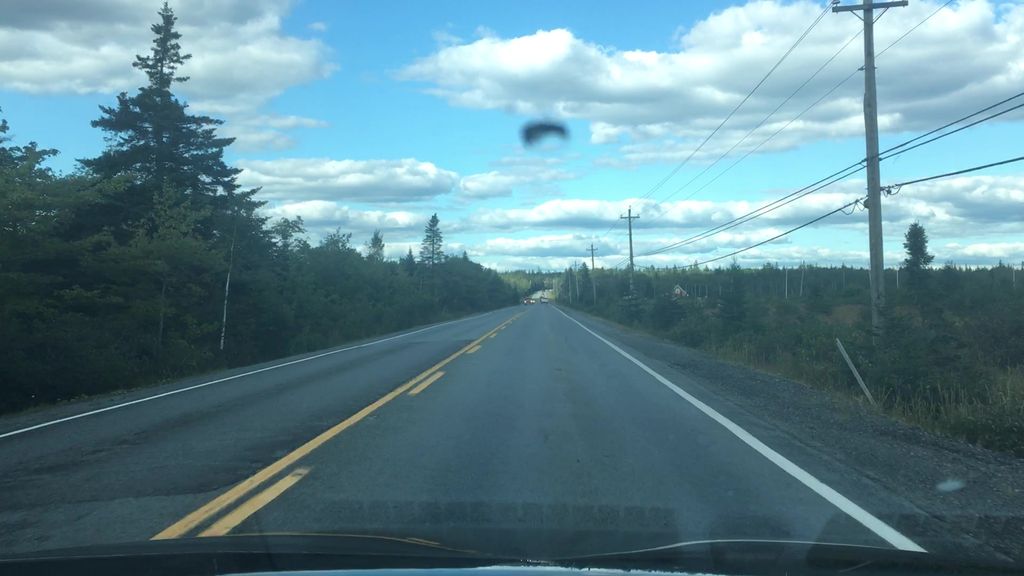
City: halifax